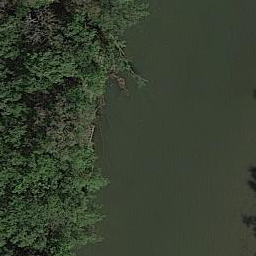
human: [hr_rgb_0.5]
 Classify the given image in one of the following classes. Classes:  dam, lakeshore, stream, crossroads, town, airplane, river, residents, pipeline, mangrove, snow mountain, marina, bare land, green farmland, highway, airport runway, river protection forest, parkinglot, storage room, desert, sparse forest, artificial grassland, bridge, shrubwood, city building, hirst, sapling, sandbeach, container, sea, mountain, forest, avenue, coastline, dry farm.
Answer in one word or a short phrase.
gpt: river protection forest